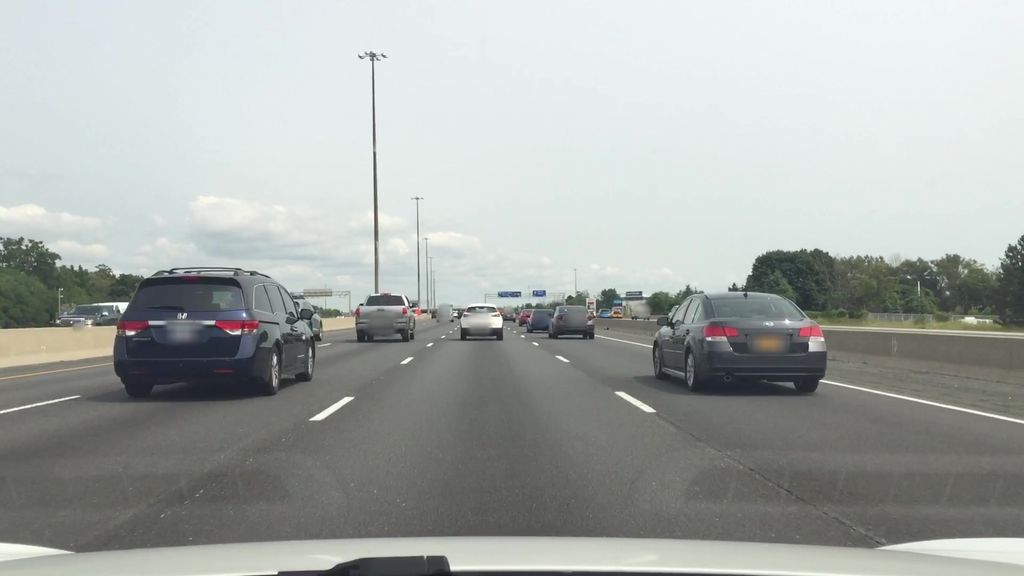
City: toronto